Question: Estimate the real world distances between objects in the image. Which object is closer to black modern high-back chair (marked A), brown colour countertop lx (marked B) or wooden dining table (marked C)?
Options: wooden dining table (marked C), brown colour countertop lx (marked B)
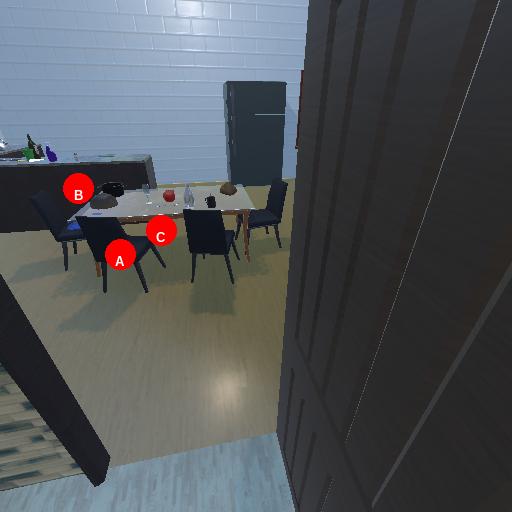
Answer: wooden dining table (marked C)